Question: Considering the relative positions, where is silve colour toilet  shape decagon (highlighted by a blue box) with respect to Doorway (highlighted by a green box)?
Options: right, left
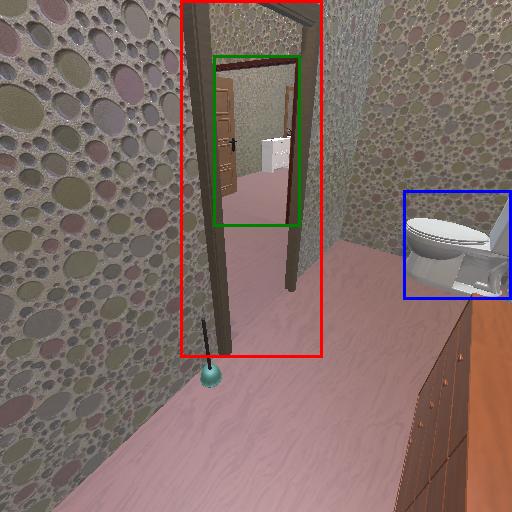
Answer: right